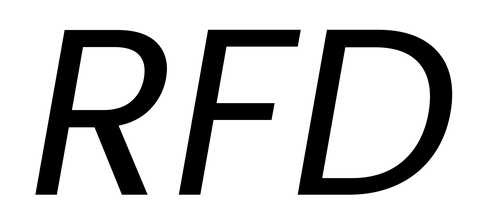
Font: Poppins-Italic